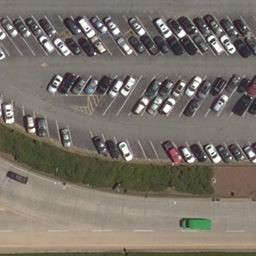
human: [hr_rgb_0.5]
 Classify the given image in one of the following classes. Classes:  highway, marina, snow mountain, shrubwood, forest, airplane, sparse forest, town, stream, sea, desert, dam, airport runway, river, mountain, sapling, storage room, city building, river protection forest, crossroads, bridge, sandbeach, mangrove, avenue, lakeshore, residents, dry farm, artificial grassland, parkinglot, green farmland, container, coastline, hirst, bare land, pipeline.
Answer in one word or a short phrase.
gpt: parkinglot